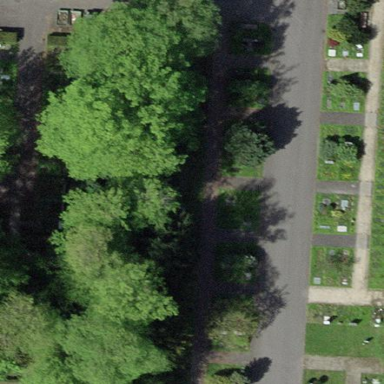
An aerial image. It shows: Graveyard.